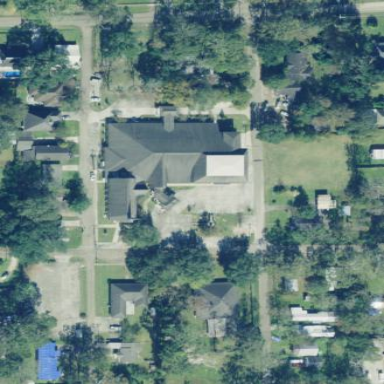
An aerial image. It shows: Building that is place of worship.